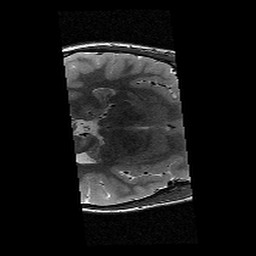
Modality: T2w
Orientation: axial
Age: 12
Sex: female
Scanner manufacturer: siemens
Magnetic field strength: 3 T
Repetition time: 9.23 s
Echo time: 0.067 s